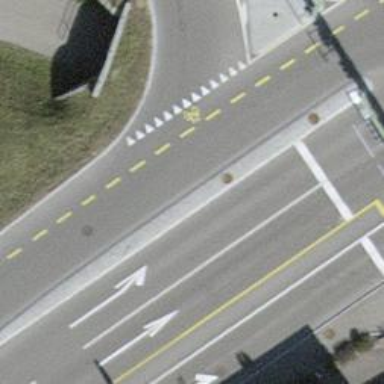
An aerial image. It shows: Asphalt road with primary highway designation. It includes separate cycle lane and sidewalk.